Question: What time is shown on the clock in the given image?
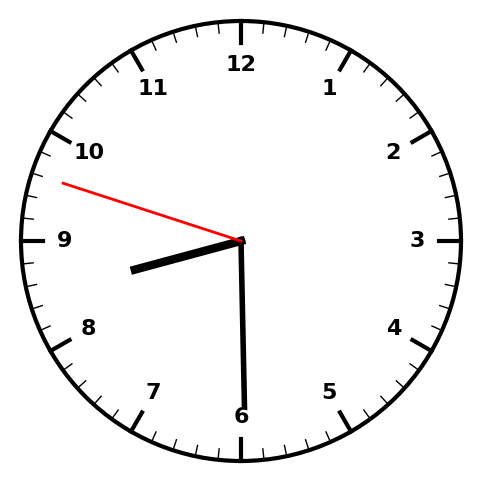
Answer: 08:29:48